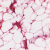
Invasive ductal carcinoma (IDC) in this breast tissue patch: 0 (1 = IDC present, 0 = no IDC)